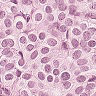
Metastatic tissue present: yes